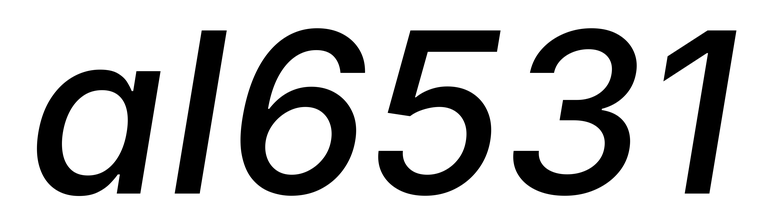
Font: Inter-Italic_Medium_Italic